Question: I have requirement of bubble chart as follow:-
- - -

Scenario:
> Y-axis having population in lakh and X-axis have months. Once the
chart initialize the bubble move from left to right according to
input figure (i.e.. Population, month). As show in the figure chart
have navigation button from where bubble can be navigate to other
faded bubbles. Selected bubble through navigation will always
highlighted in dark colour. In our case, as shown in figure Oct month
bubble is a selected with dark highlighted colour where others are
faded
Any help will be highly appreciated.
Thanks
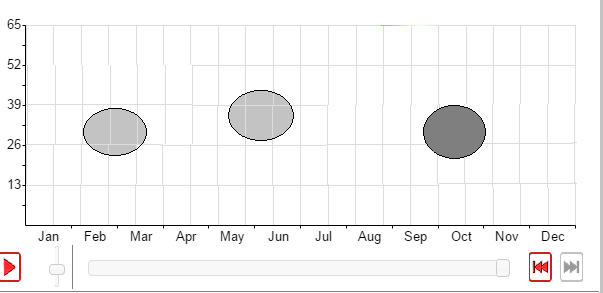
Answer: Take a look at this motion chart: <URL>
To make trails, you'll have to modify it a bit, but it's a good thing to start.